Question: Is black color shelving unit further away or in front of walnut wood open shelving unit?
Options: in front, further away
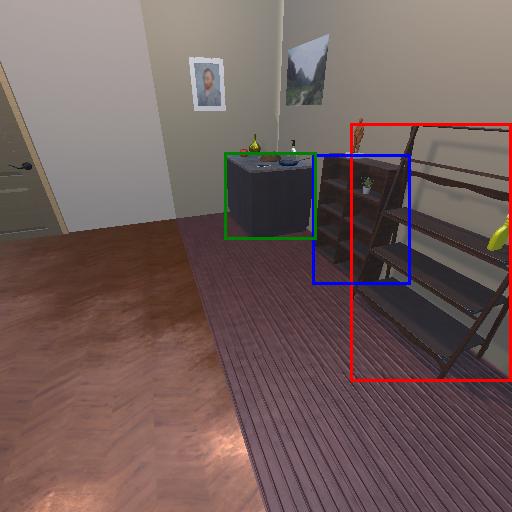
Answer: in front